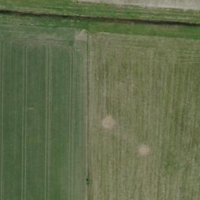
EUNIS habitat code: 52
Species observed at this site:
Cardamine heptaphylla